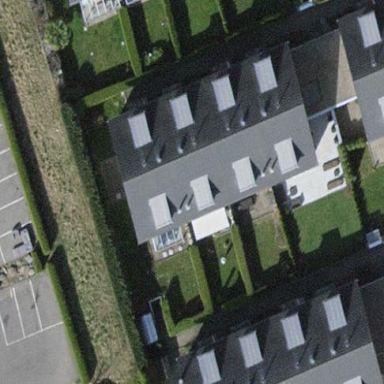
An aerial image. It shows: View of apartment building.